Milling tool wear sample.
Tool blade image: 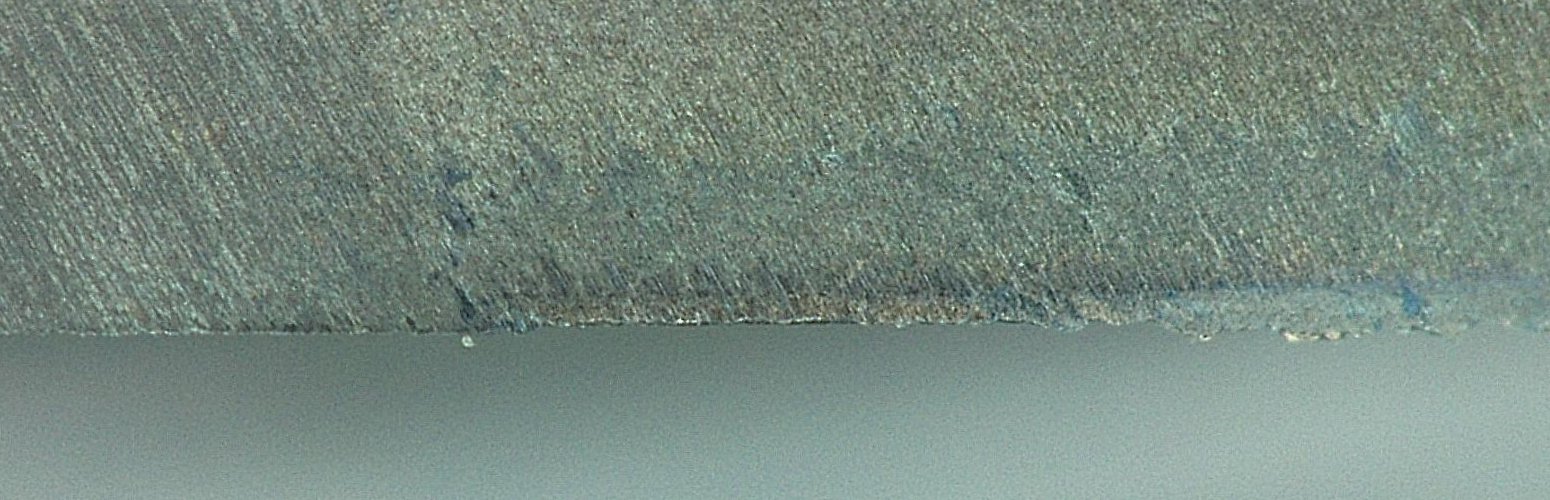
Chip image: 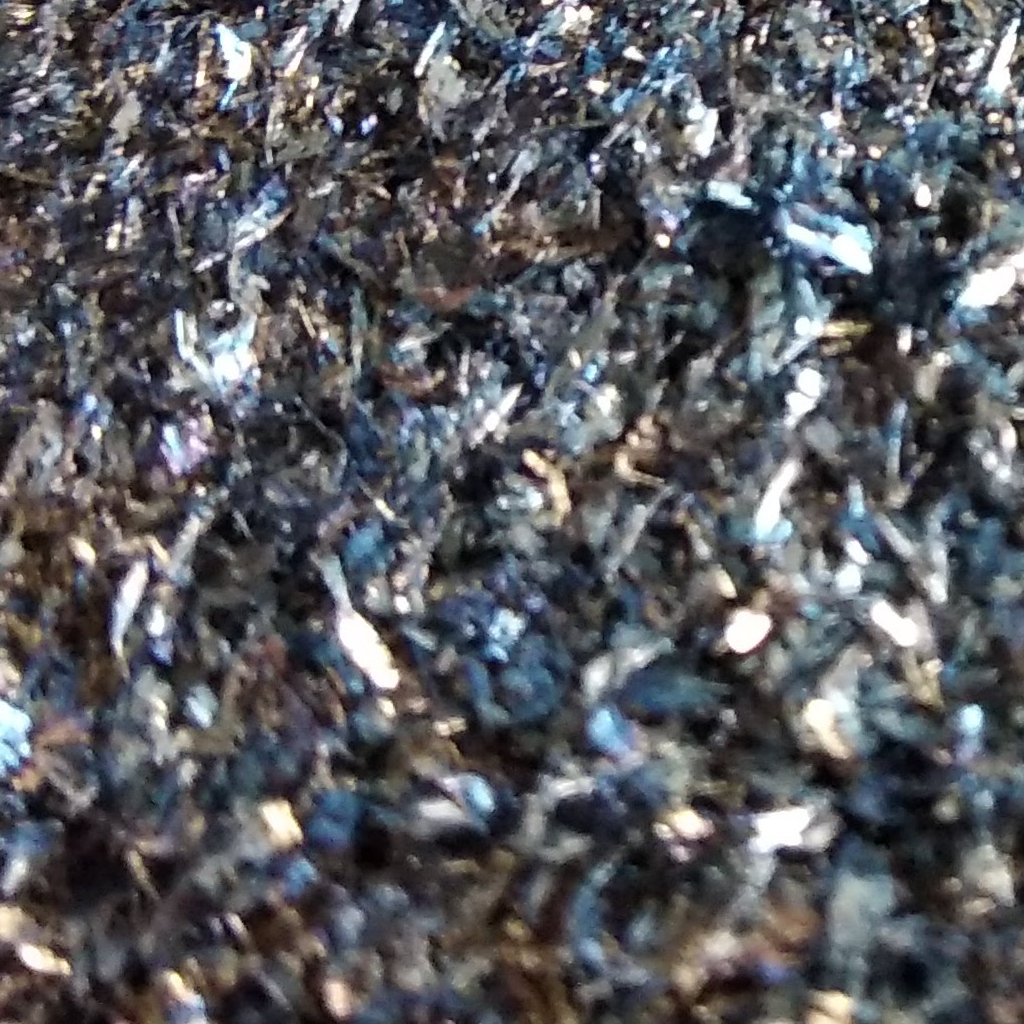
Workpiece image: 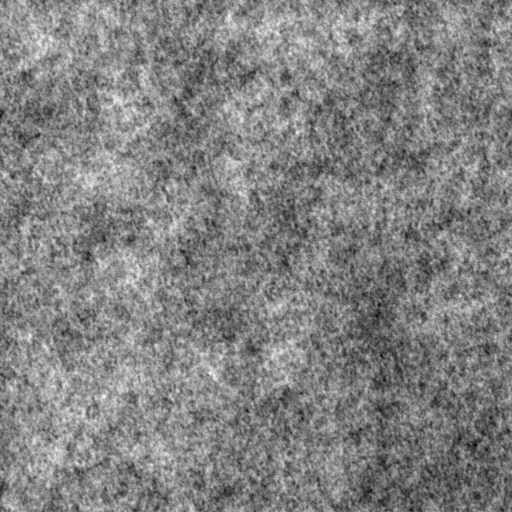
Tool wear state: dulled
Gaps: 8.54
Flank wear: 123.47
Overhang: 28.49
Force-signal Mel-spectrograms (X, Y, Z axes): 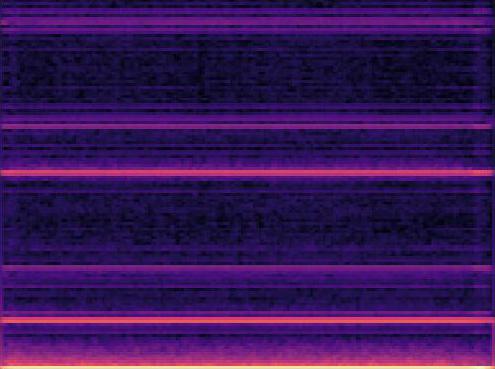 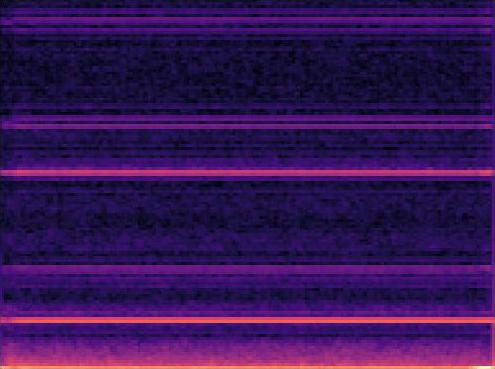 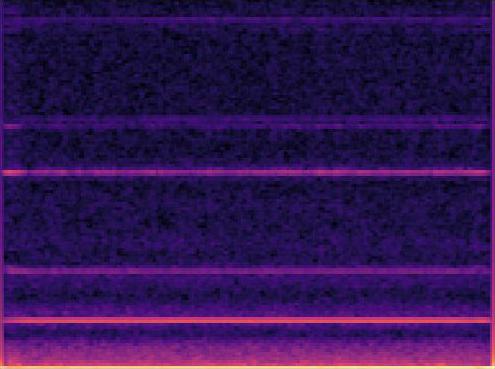
Force-signal scalograms (X, Y, Z axes): 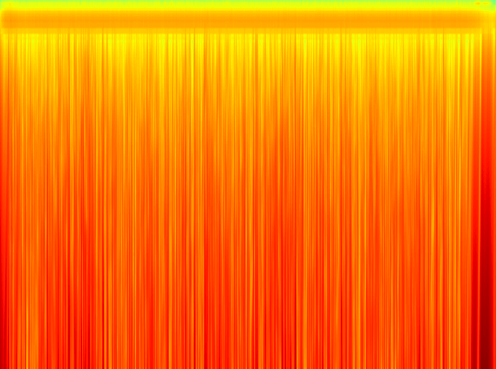 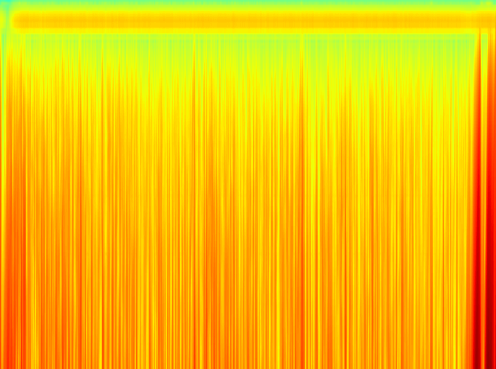 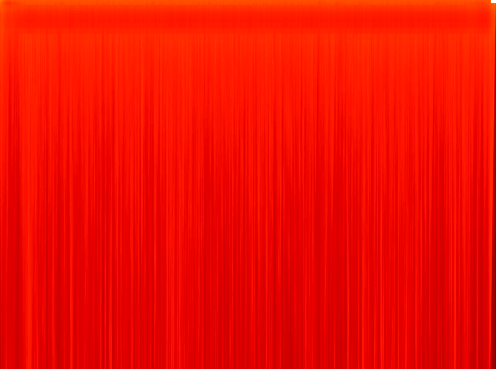
Force phase: accelerated_severe_wear